Interaction volume radius: 5 \u00c5
Interaction volume height: 20 \u00c5
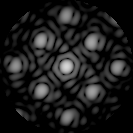
Disorder parameter: 0.191